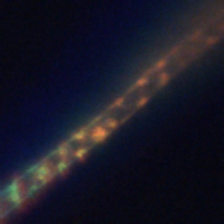
Taxon: Leptocylindrus
Group: Diatoms